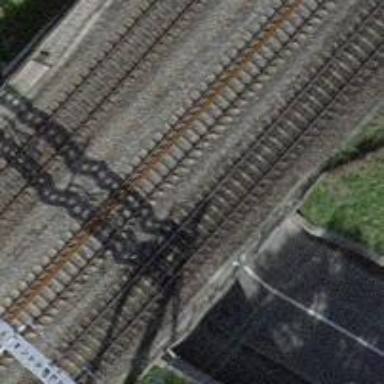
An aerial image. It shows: Railway bridge with electrified contact lines.